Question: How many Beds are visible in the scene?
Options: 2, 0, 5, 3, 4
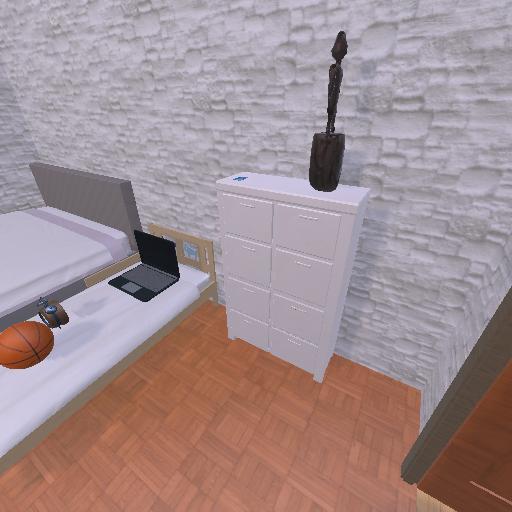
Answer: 2